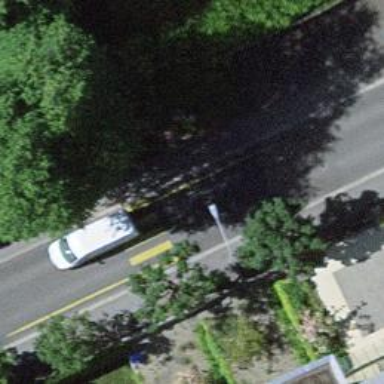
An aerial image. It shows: Uncontrolled zebra crossing with notable zebra markings.